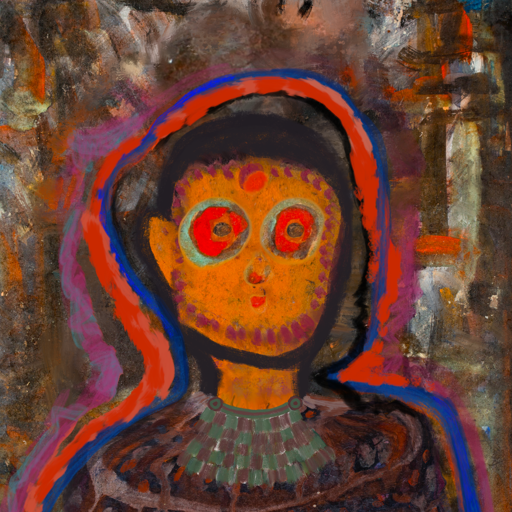
Background: GypsyQueen, Head And Neck Front: Doll, Face Front: Sisters, Bust: Hypocrite, Hair Front: Experience, Head Accessory: Blank, Second Necklace: After_Raid, Necklace: Blank, Baby: Blank